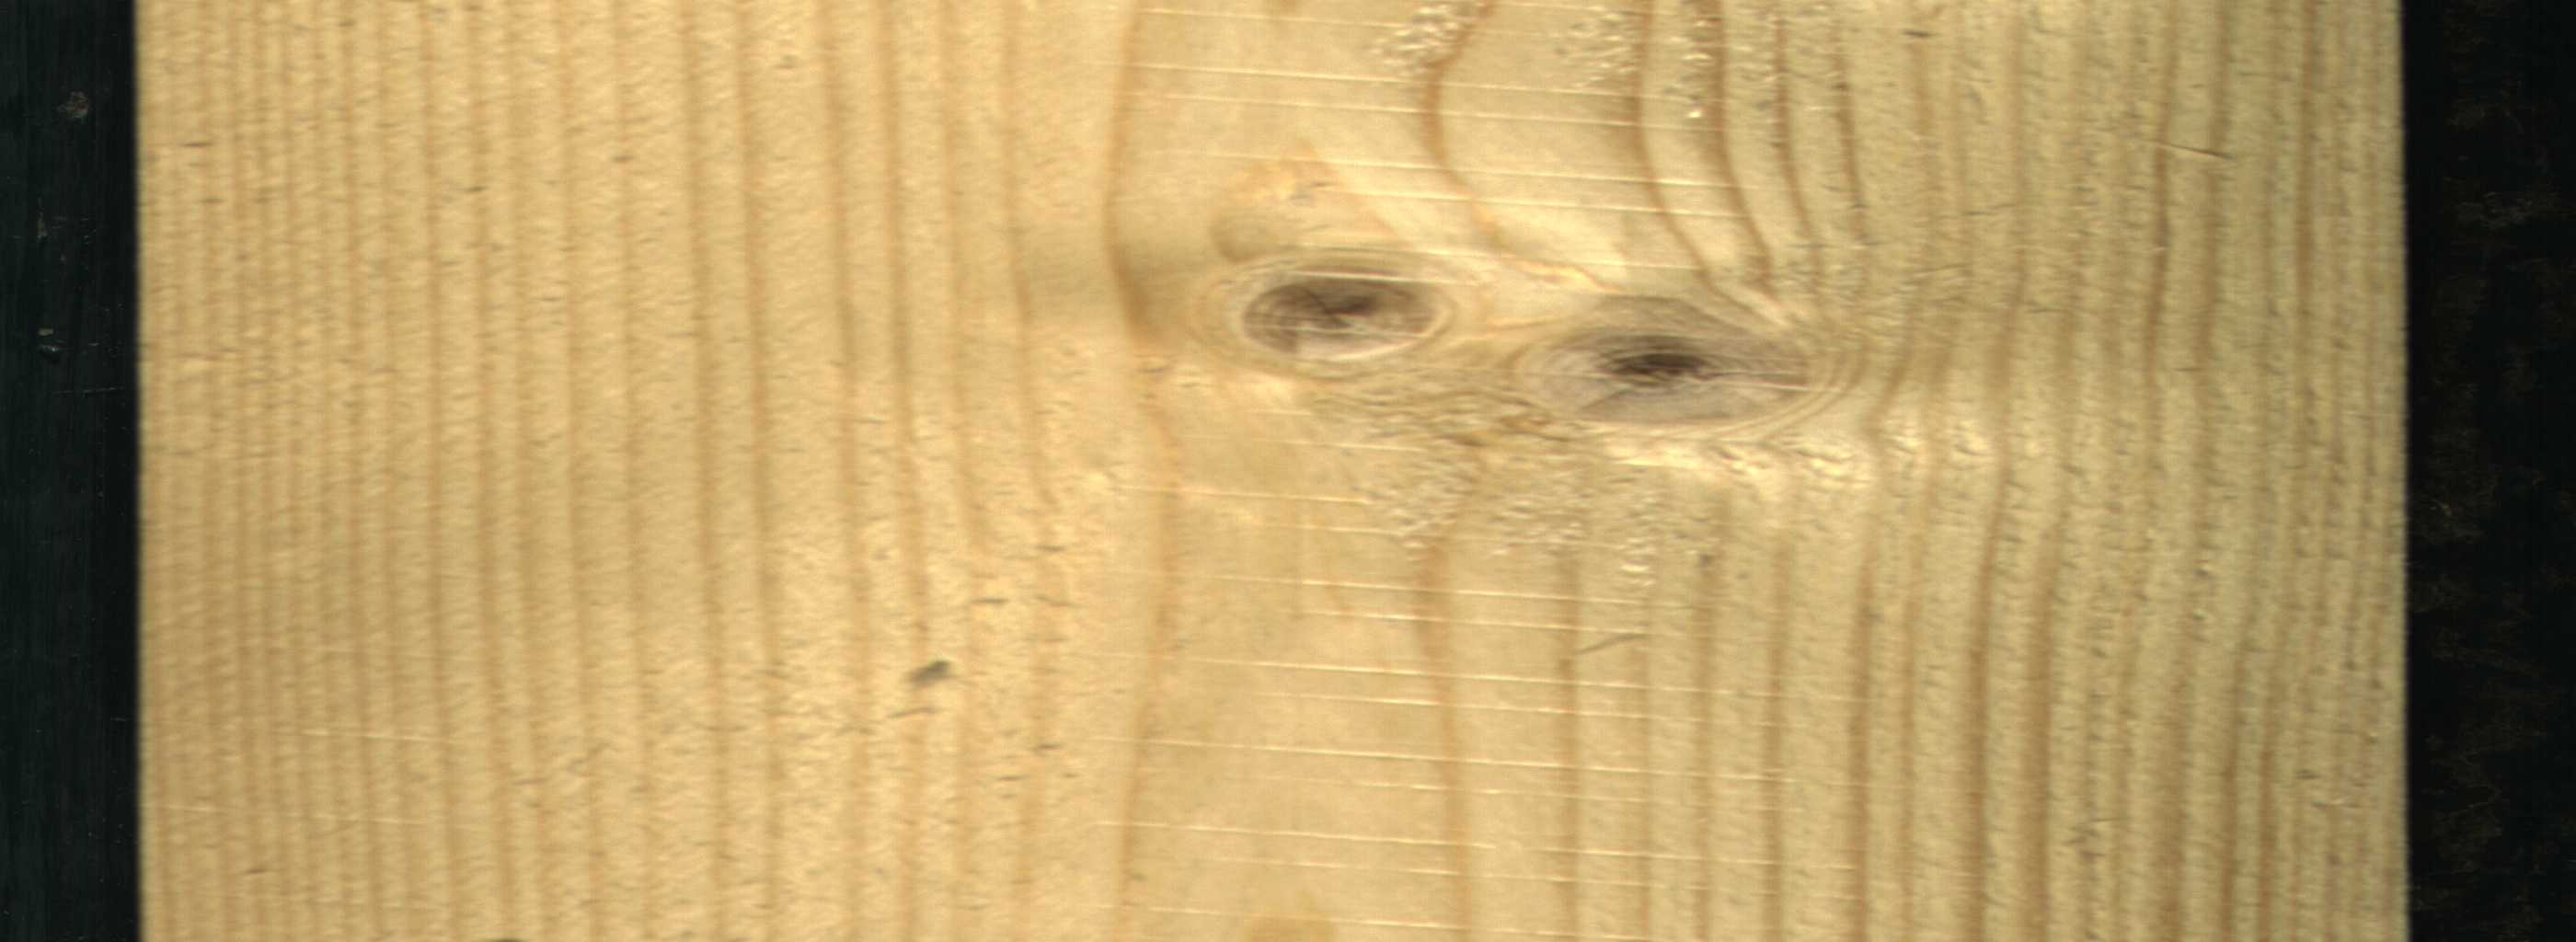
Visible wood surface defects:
Live_Knot
Live_Knot